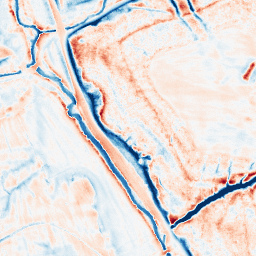
Category: edge_preserving
Decomposition family: anisotropic_diffusion
Decomposition parameters: iterations: 50
kappa: 50
gamma: 0.2
Upsampling method: quintic
Upsampling parameters: scale: 8
Upsampling scale: 8